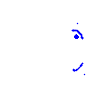
Particle: kaon